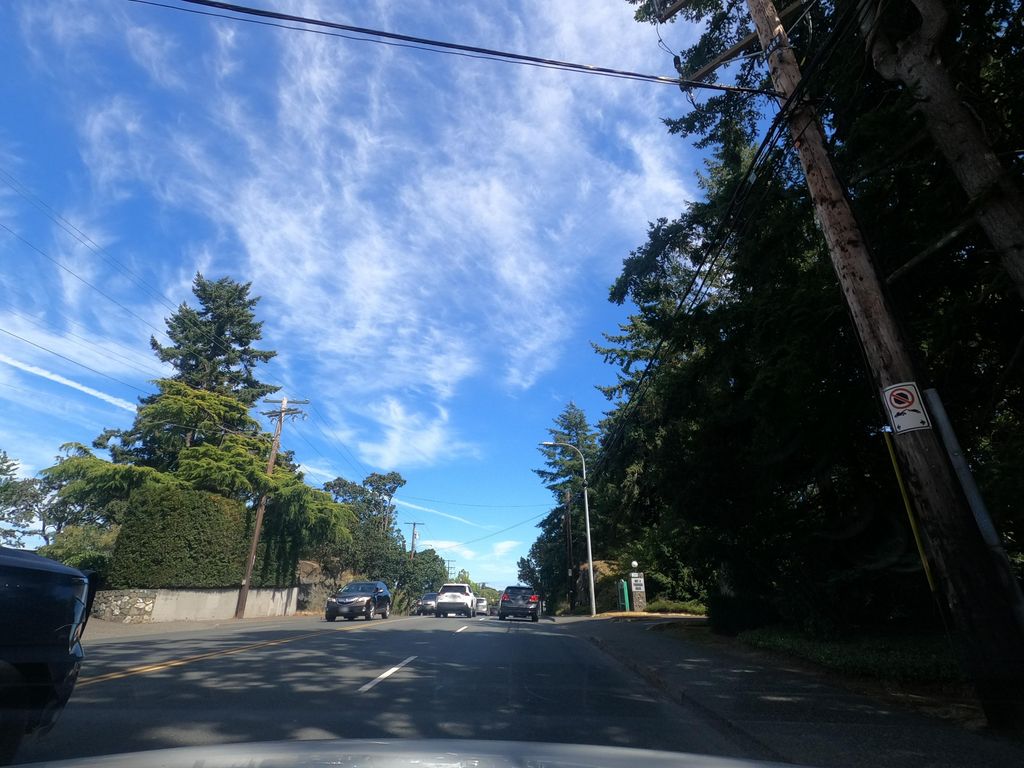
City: victoria